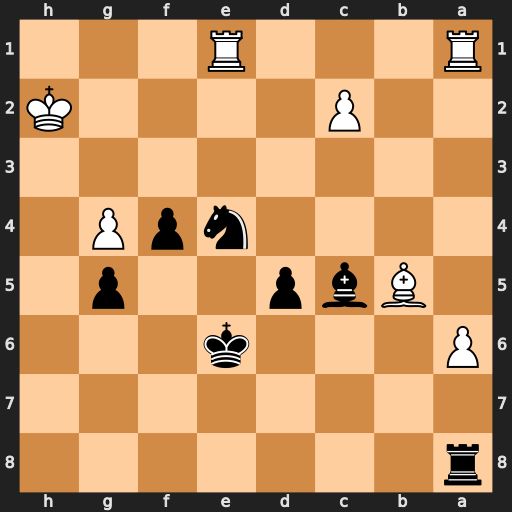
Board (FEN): r7/8/P3k3/1Bbp2p1/4npP1/8/2P4K/R3R3
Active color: b
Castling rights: -
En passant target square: g3
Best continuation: f3 Rxe4+ dxe4 Kg3 Bd6+